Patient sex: F
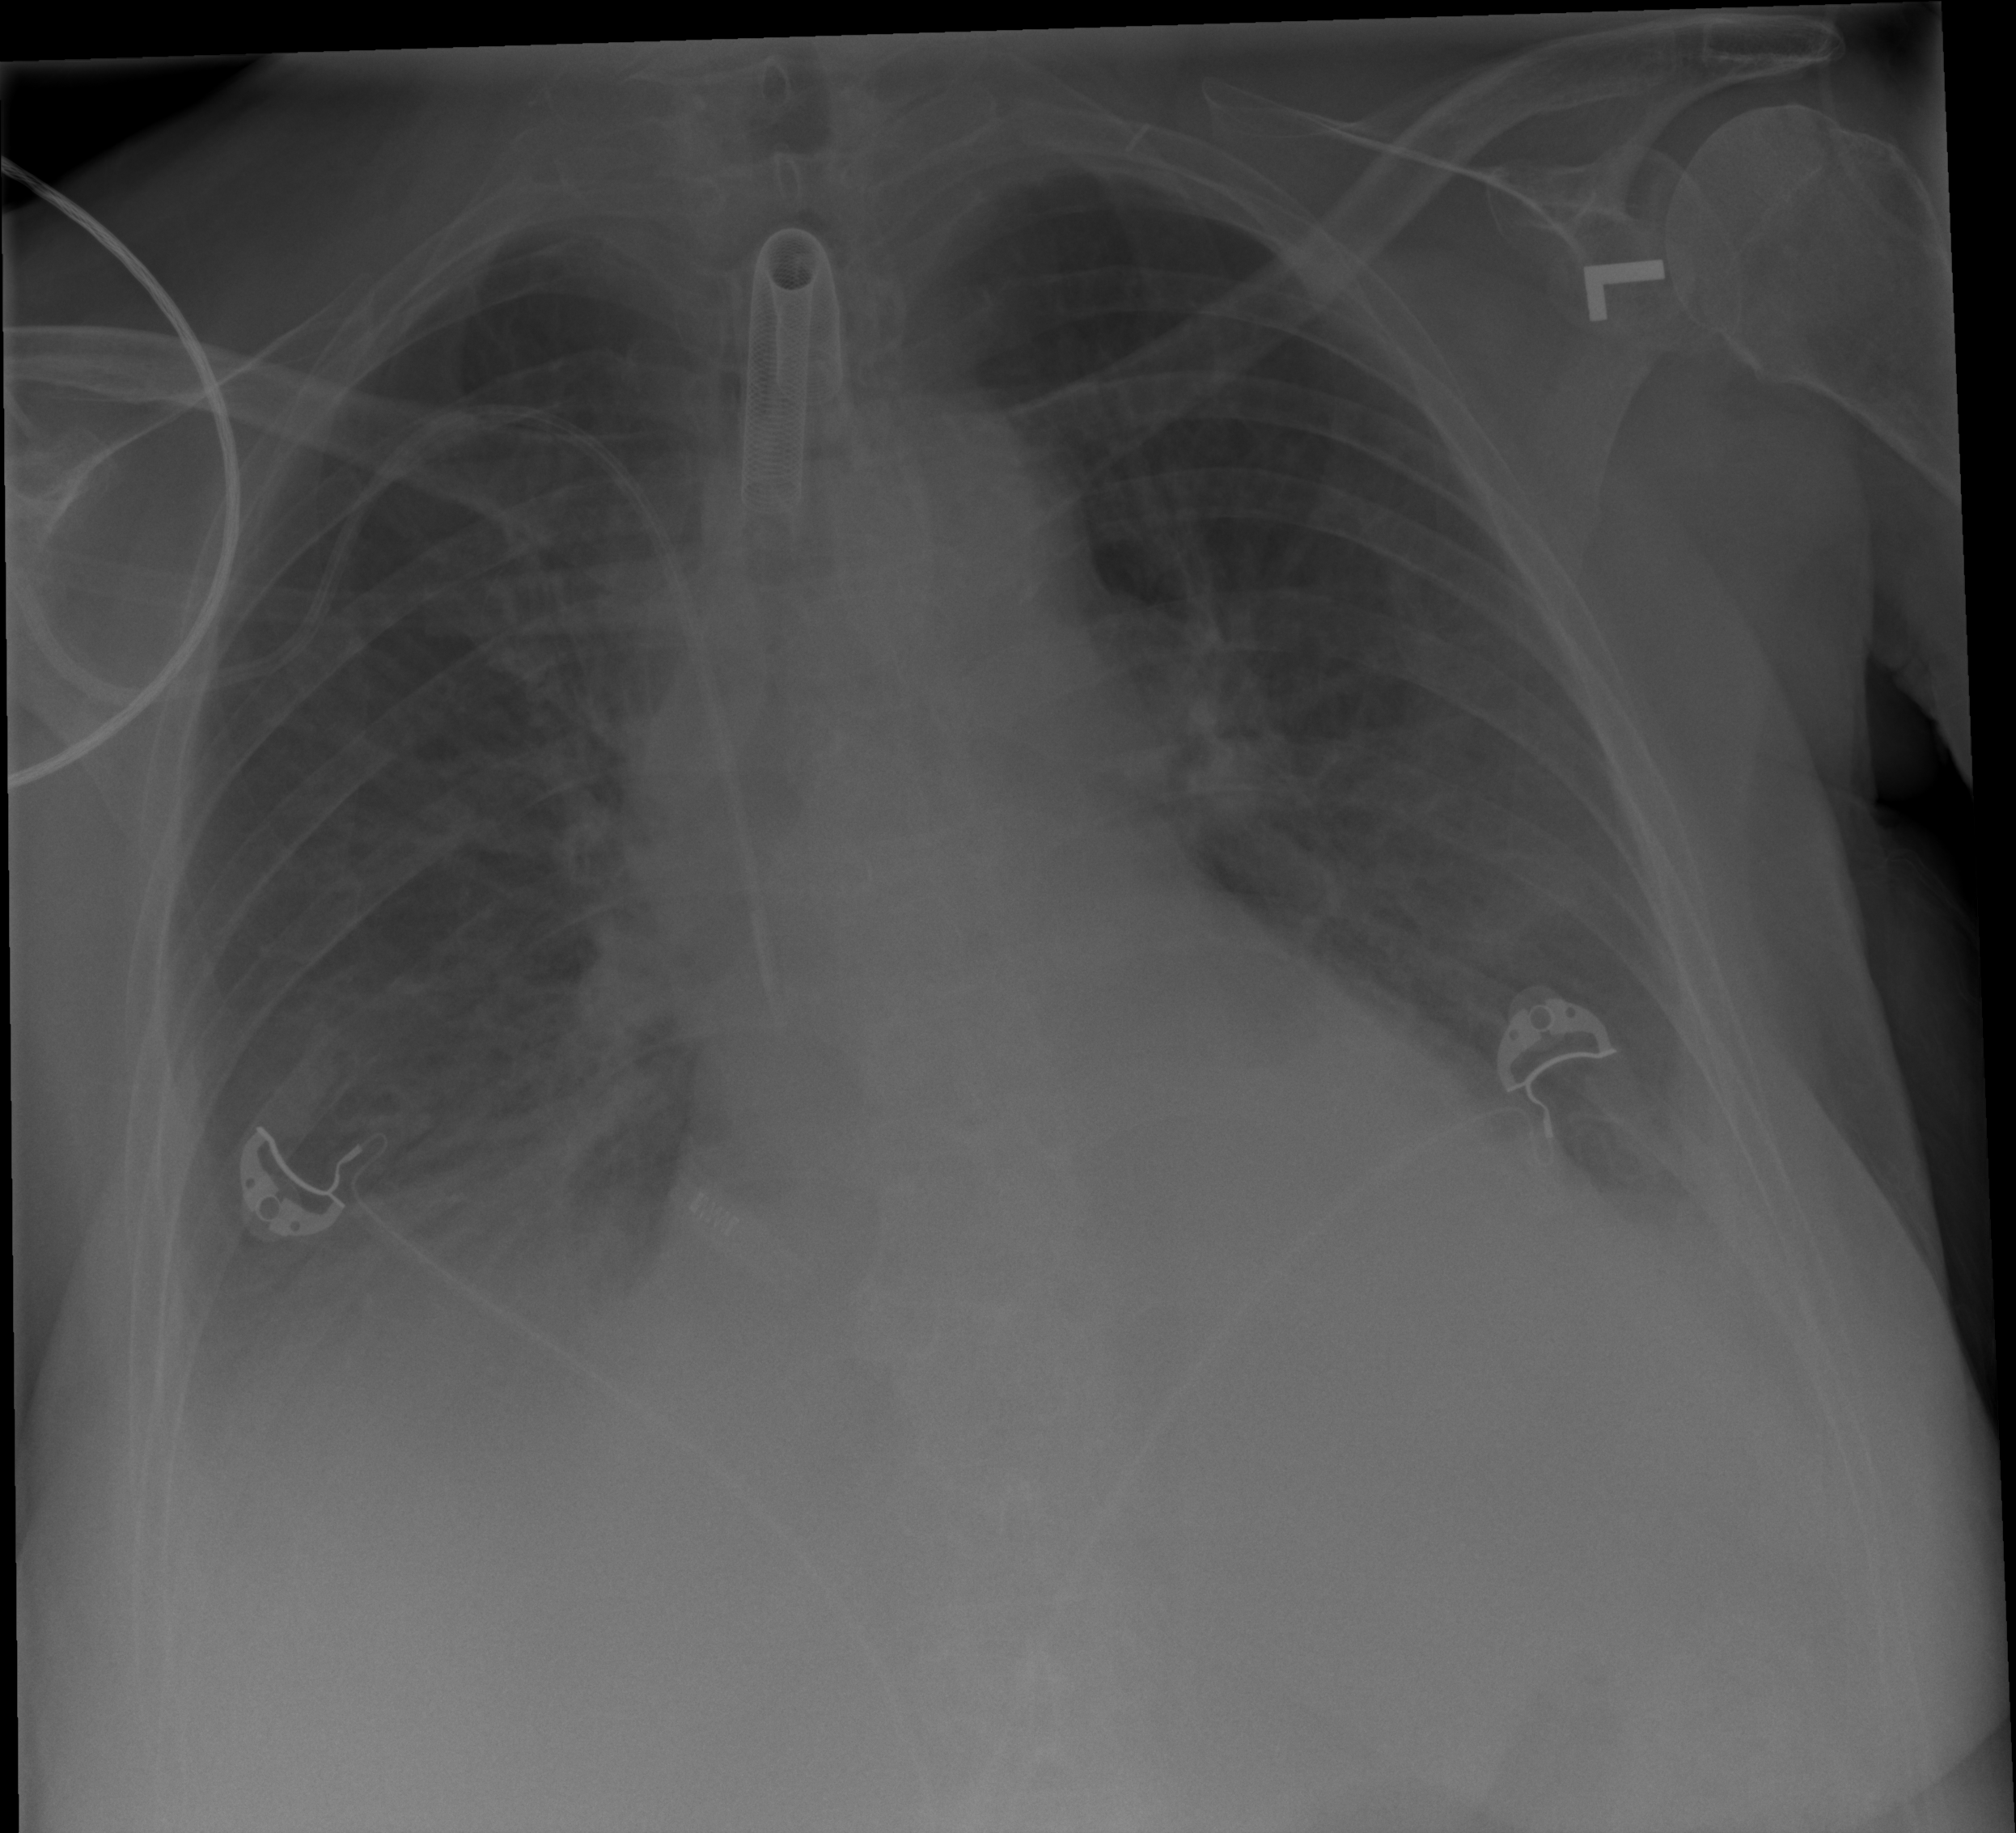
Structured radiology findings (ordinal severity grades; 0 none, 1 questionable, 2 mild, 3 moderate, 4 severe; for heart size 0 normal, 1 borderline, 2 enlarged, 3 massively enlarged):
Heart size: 2
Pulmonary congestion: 2
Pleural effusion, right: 2
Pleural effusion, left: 2
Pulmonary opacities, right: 2
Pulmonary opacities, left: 0
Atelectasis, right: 2
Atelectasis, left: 2